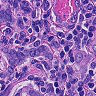
Metastatic tissue present: yes